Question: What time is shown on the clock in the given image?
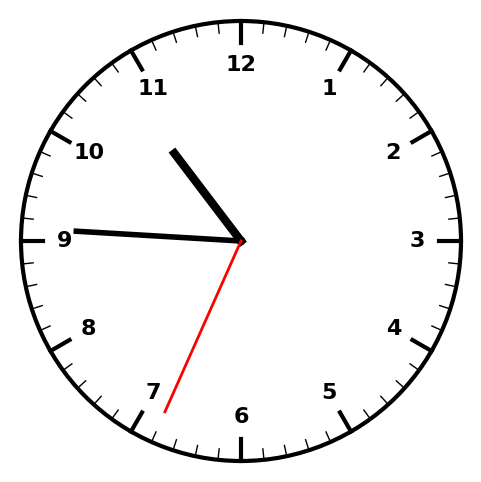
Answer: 10:45:34